Question: Following <URL>' command to find the Jython scripts.
Then, I tried to integrate all the files into a single jar file.
For the pre step, I could generate one jar file, and copied the py directory along side with the jar file, and it works fine. I used IntelliJ IDEA for generating a jar file.
'''
| +-- py
| +-- Context$py.class
| +-- Context.py
| +-- Host$py.class
| +-- Host.py
+-- aggregationPython.jar <-- Generated jar file
'''
For the next step, I tried to copy the py directory inside the jar file, I also used IntelliJ for that.
I checked that the jar file has the py directory in the jar file. You see that the py directory is located at the root of jar file.

However, when I executed the jar file, I got an error saying the jython module is missing.
'''
> java -jar aggregationPython.jar
Exception in thread "main" ImportError: No module named Host
'''
What might be wrong? I assumed the py directory can be stored in a jar file to be found just like it is found outside the jar file. What's wrong with this assumption?
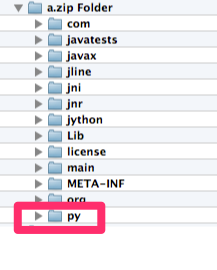
Answer: The Jython Class files are in the jar file, and the search path for Jython doesn't care if they are in jar file or not. All we need is to locate where the Jython classes are, and let Jython know about it.
From the hint of this post(<URL>, one can find the path where the jar file is located. The class files can be found in the location + "py" directory.
For development purposes, the Jython source code in the source directory should also be specified ("src/py").

'''
String runningDir = Simulate.class.getProtectionDomain().getCodeSource().getLocation().getPath();
String jarPointer = "py";
String joinedPath = new File(runningDir, jarPointer).toString();
String pythonSrcPath = "/Users/smcho/code/PycharmProjects/aggregator/src";
JythonObjectFactory.setupPath(new String[]{joinedPath, "src/py"});
'''
After this modification, the Jython could find the classes correctly.
This is the 'setupPath' method for setting up Jython search path.
'''
public static void setupPath(String[] paths)
{
PythonInterpreter interpreter = new PythonInterpreter();
interpreter.exec("import sys;");
for (int i = 0; i < paths.length; i++) {
interpreter.exec(String.format("sys.path.append("%s")", paths[i]));
}
}
'''